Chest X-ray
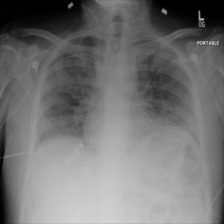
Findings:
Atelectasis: negative
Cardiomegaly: negative
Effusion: negative
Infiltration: positive
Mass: negative
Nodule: negative
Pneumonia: negative
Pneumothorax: negative
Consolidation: negative
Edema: negative
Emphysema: negative
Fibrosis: negative
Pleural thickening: negative
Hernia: negative